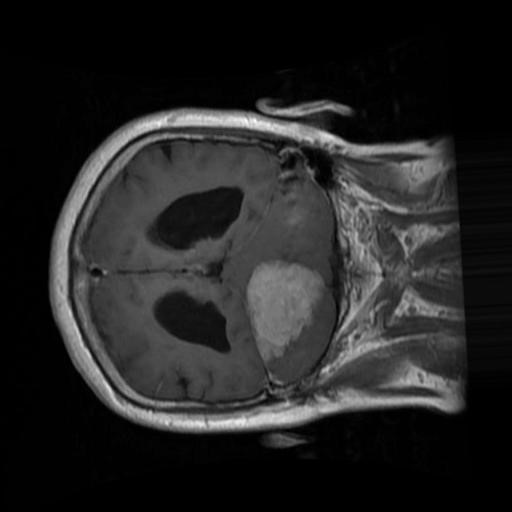
Label: brain_menin